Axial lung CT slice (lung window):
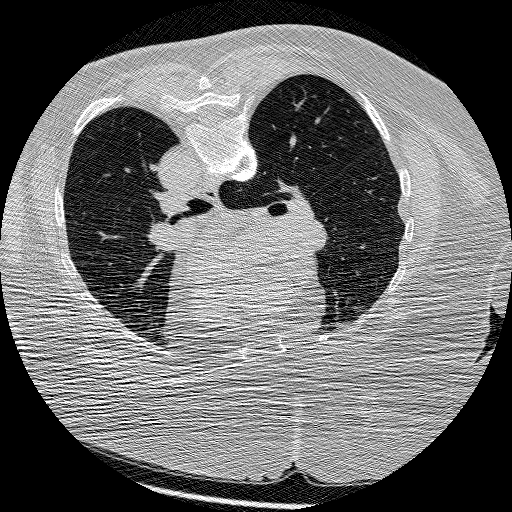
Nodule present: no